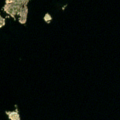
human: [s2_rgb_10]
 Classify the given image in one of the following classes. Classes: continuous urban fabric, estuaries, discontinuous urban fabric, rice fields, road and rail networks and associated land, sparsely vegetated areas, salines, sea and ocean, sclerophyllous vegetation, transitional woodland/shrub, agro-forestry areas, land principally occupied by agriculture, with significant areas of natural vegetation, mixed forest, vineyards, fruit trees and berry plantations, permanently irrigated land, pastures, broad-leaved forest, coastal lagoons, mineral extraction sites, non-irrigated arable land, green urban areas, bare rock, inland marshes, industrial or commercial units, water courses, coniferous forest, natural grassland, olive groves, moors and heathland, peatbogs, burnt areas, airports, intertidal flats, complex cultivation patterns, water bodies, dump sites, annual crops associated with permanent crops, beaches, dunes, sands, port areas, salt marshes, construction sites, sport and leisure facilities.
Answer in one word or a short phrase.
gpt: sea and ocean